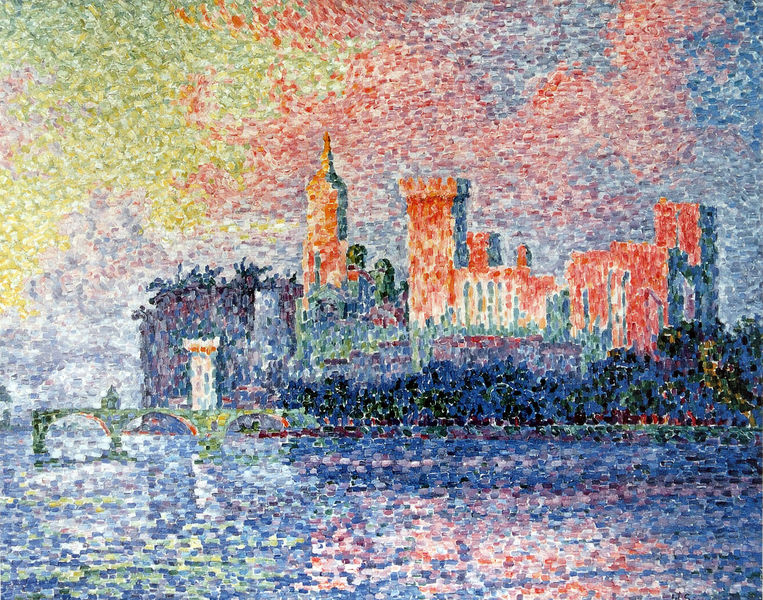
Titel: Avignon. Soir (le château des Papes), Avignon. Abend (Der Papstpalast)
Künstler: Paul Signac
Standort: Paris
Institution: Musée d'Orsay
Schlagwörter: berg, blau, dunkel, felsen, gemälde, himmel, meer, schatten, wasser, weiß, wolken, bäume, fluss, gelb, grün, impressionismus, kirchturm, landschaft, see, stadt, ufer, abend, bunt, frankreich, hell, licht, nacht, orange, paris, schwarz, gebäude, rot, schloss, malerei, öl, dämmerung, häuser, natur, sonnenaufgang, spiegelung, brücke, kirche, sonne, insel, land, rosa, wald, turm, farbig, wellen, ruhe, ansicht, ort, venedig, pointilismus, farben, mauer, farbe, lila, violett, hafen, kuppel, steg, duktus, impressionistisch, monet, manet, striche, abendstimmung, zinnen, stadtansicht, punkte, burg, kloster, türme, palast, festung, flusslandschaft, punkt, tupfen, mosaik, tupfer, palmen, seurat, sisley, signac, abenddämmerung, getupft, majestätisch, brückenbogen, pointillismus, pointilistisch, postimpressionismus, neoimpressionismus, cke, pixel, pointillistisch, zinnenkranz, reflektionen, hochhaus, pointillisme, impressionostisch, organge, pauk, zitadelle, avignon, waldd, rpsa, li, licht rot, edinborough